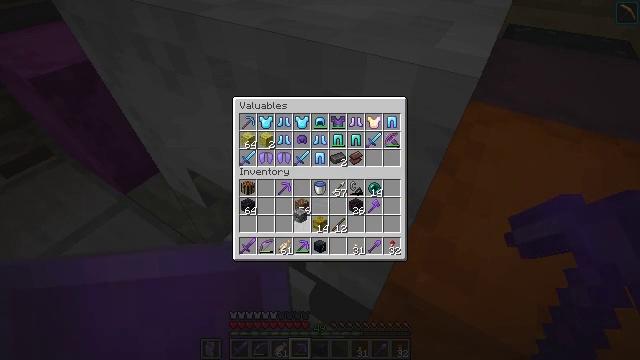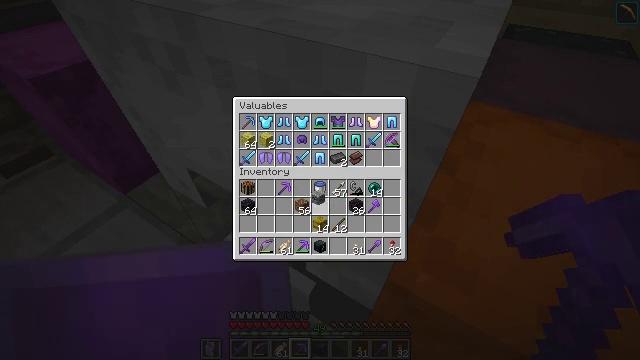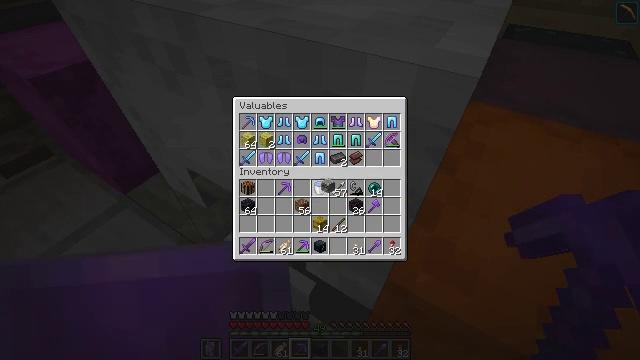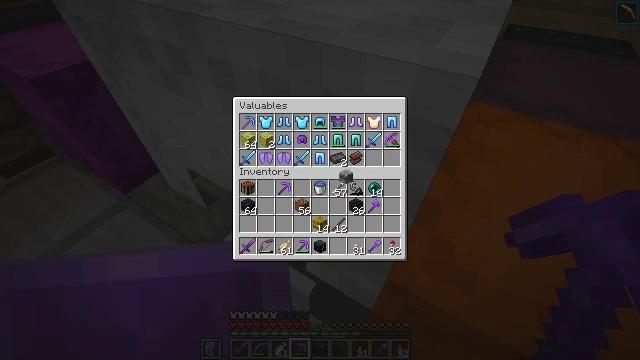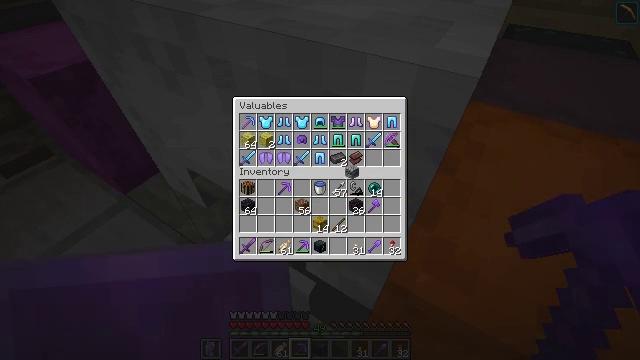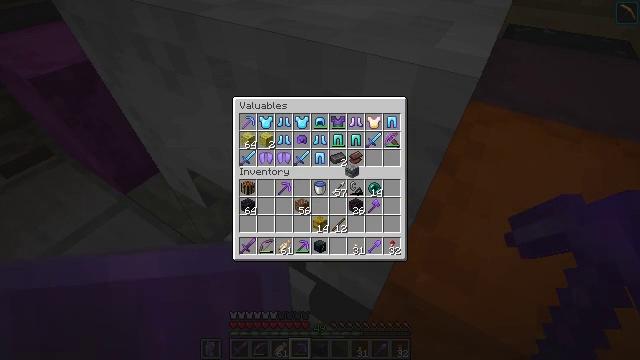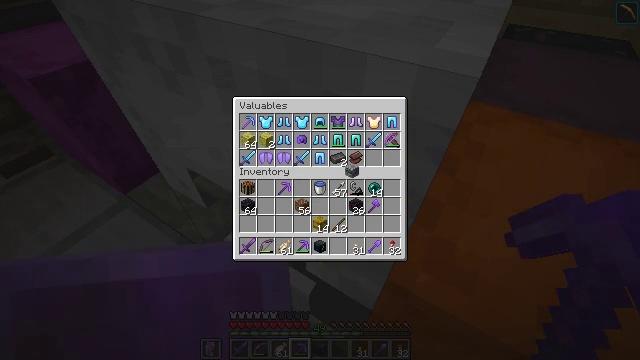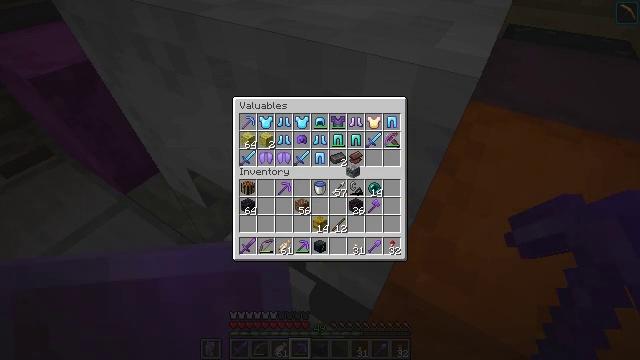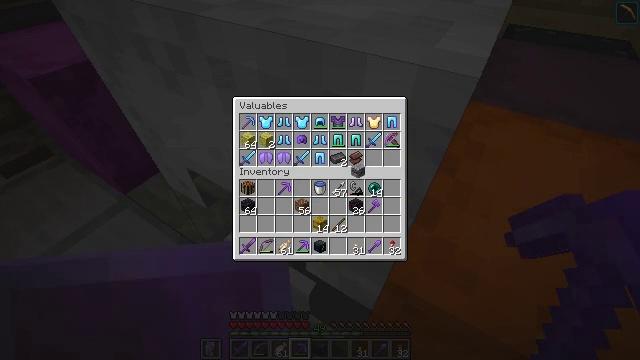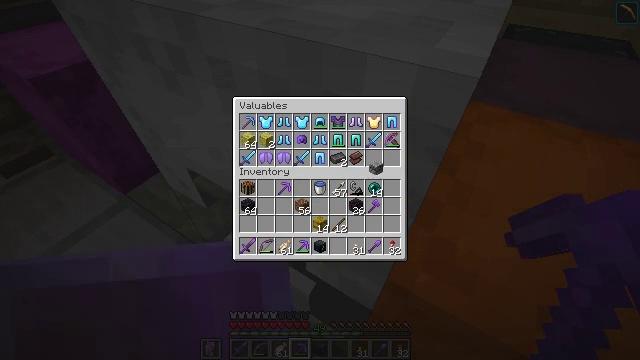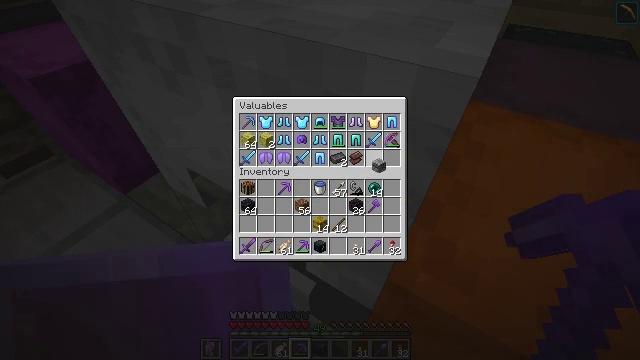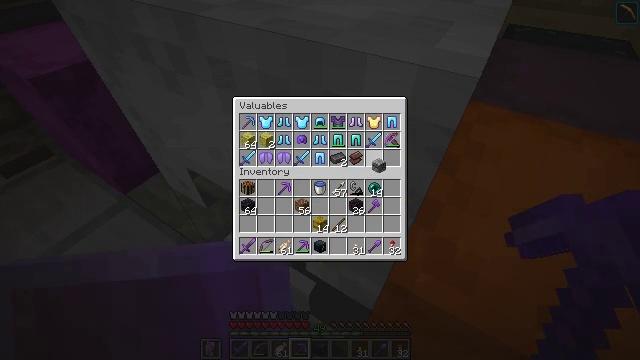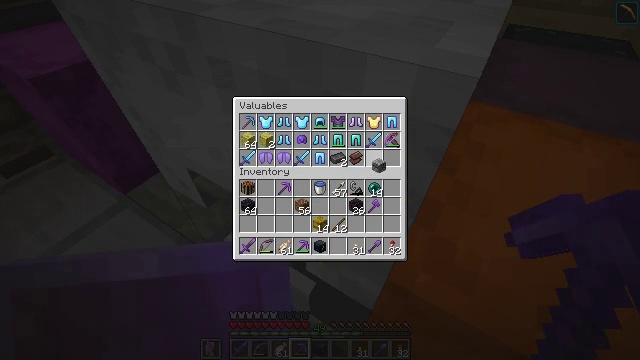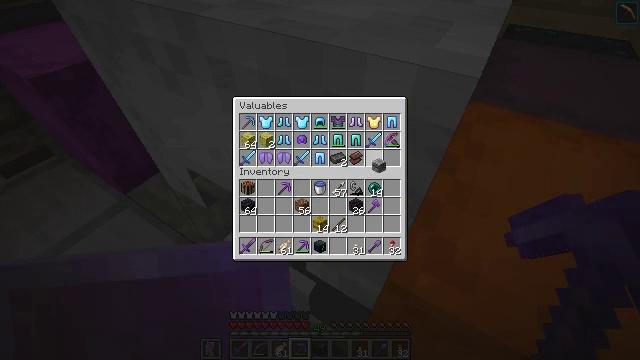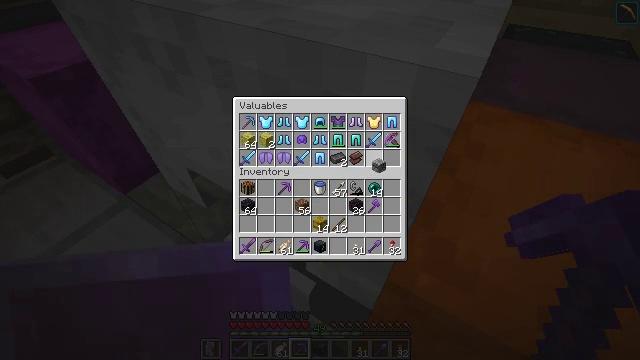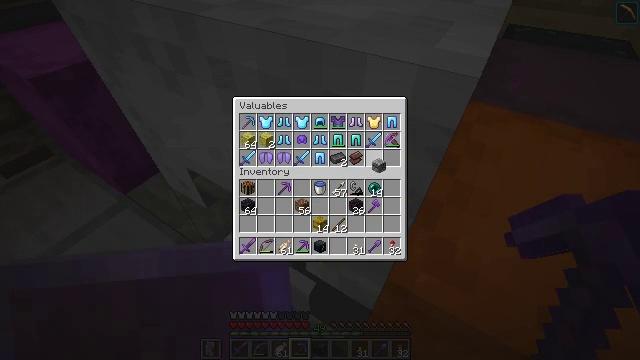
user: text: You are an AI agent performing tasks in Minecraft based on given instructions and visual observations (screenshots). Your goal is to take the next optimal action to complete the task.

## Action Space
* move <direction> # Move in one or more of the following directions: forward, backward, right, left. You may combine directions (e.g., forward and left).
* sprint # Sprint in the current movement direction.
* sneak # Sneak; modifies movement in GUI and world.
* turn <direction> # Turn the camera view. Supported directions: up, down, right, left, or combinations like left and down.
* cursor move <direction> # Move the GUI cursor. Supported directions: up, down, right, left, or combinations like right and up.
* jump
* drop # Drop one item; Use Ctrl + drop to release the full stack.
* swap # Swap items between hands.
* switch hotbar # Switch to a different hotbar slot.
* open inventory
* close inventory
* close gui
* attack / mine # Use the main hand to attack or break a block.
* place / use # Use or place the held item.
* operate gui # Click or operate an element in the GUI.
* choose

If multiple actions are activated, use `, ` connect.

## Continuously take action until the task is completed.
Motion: motion action
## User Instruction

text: Grab the white shulker box for your inventory.
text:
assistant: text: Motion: cursor move right and up
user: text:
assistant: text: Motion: cursor move right and up
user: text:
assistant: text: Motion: cursor move right and up
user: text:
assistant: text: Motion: no_op
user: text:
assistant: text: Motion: no_op
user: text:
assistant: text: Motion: no_op
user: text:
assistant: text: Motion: no_op
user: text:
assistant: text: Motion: no_op
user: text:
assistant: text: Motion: cursor move right
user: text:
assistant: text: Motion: no_op
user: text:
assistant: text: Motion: no_op
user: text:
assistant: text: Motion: no_op
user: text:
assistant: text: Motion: no_op
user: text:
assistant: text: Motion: no_op
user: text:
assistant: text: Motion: no_op
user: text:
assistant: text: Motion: no_op
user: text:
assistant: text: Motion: no_op
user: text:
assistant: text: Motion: no_op
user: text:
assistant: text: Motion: no_op
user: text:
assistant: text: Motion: no_op
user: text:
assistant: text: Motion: no_op
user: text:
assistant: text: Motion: no_op
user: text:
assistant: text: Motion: operate gui
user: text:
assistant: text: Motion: operate gui
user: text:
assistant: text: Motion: operate gui
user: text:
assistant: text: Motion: no_op
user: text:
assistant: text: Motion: no_op
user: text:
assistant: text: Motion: no_op
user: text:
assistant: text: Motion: no_op
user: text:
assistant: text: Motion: no_op